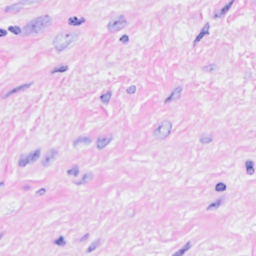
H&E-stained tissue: Breast